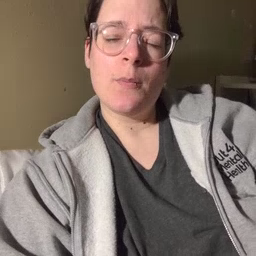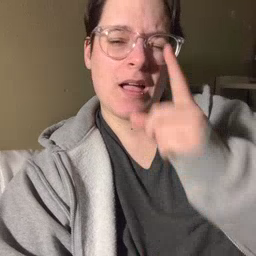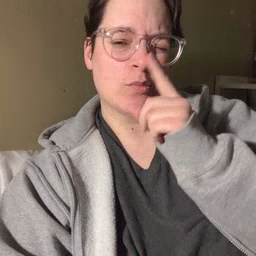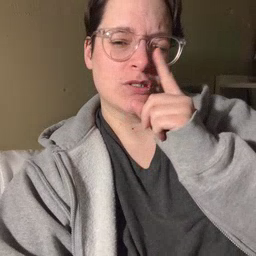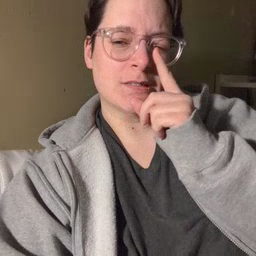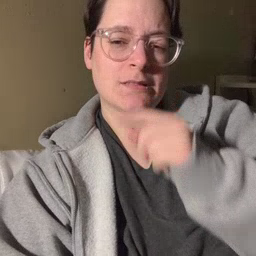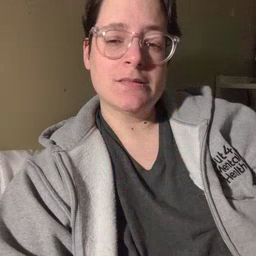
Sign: mouse